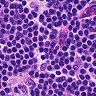
Metastatic tissue present: no